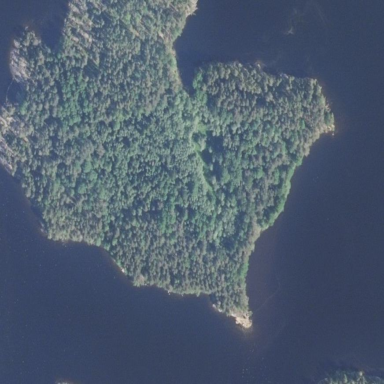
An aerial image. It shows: Island covered with woodland.